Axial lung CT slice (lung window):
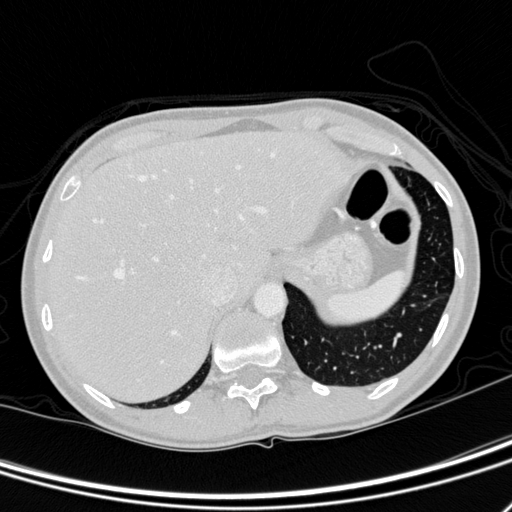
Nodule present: no